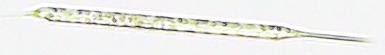
Label: Rhizosolenia